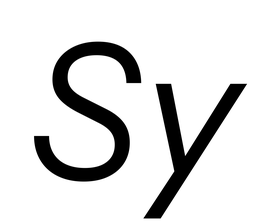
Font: InstrumentSans-Italic_Italic